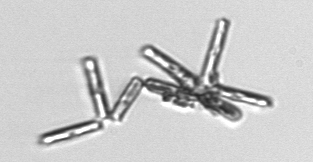
Label: Thalassionema